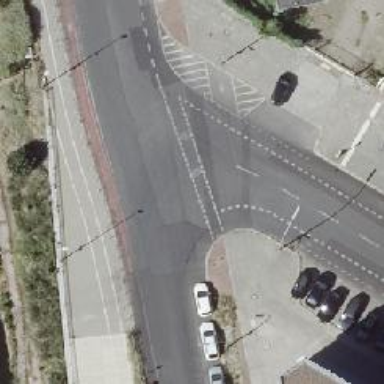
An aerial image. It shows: Tertiary road with asphalt surface. There is separate sidewalk on the left side along with cycle lane.